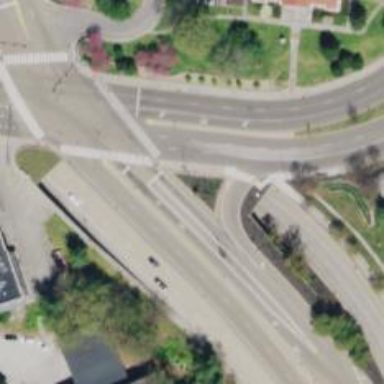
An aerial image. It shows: Secondary link road.